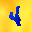
Label: 4